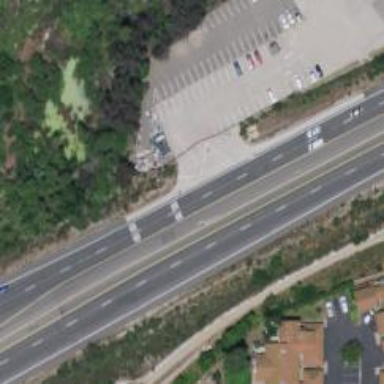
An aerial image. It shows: Expressway with asphalt surface classified as trunk highway.